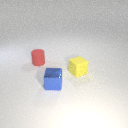
small yellow rubber cube to the right of small blue metal cube